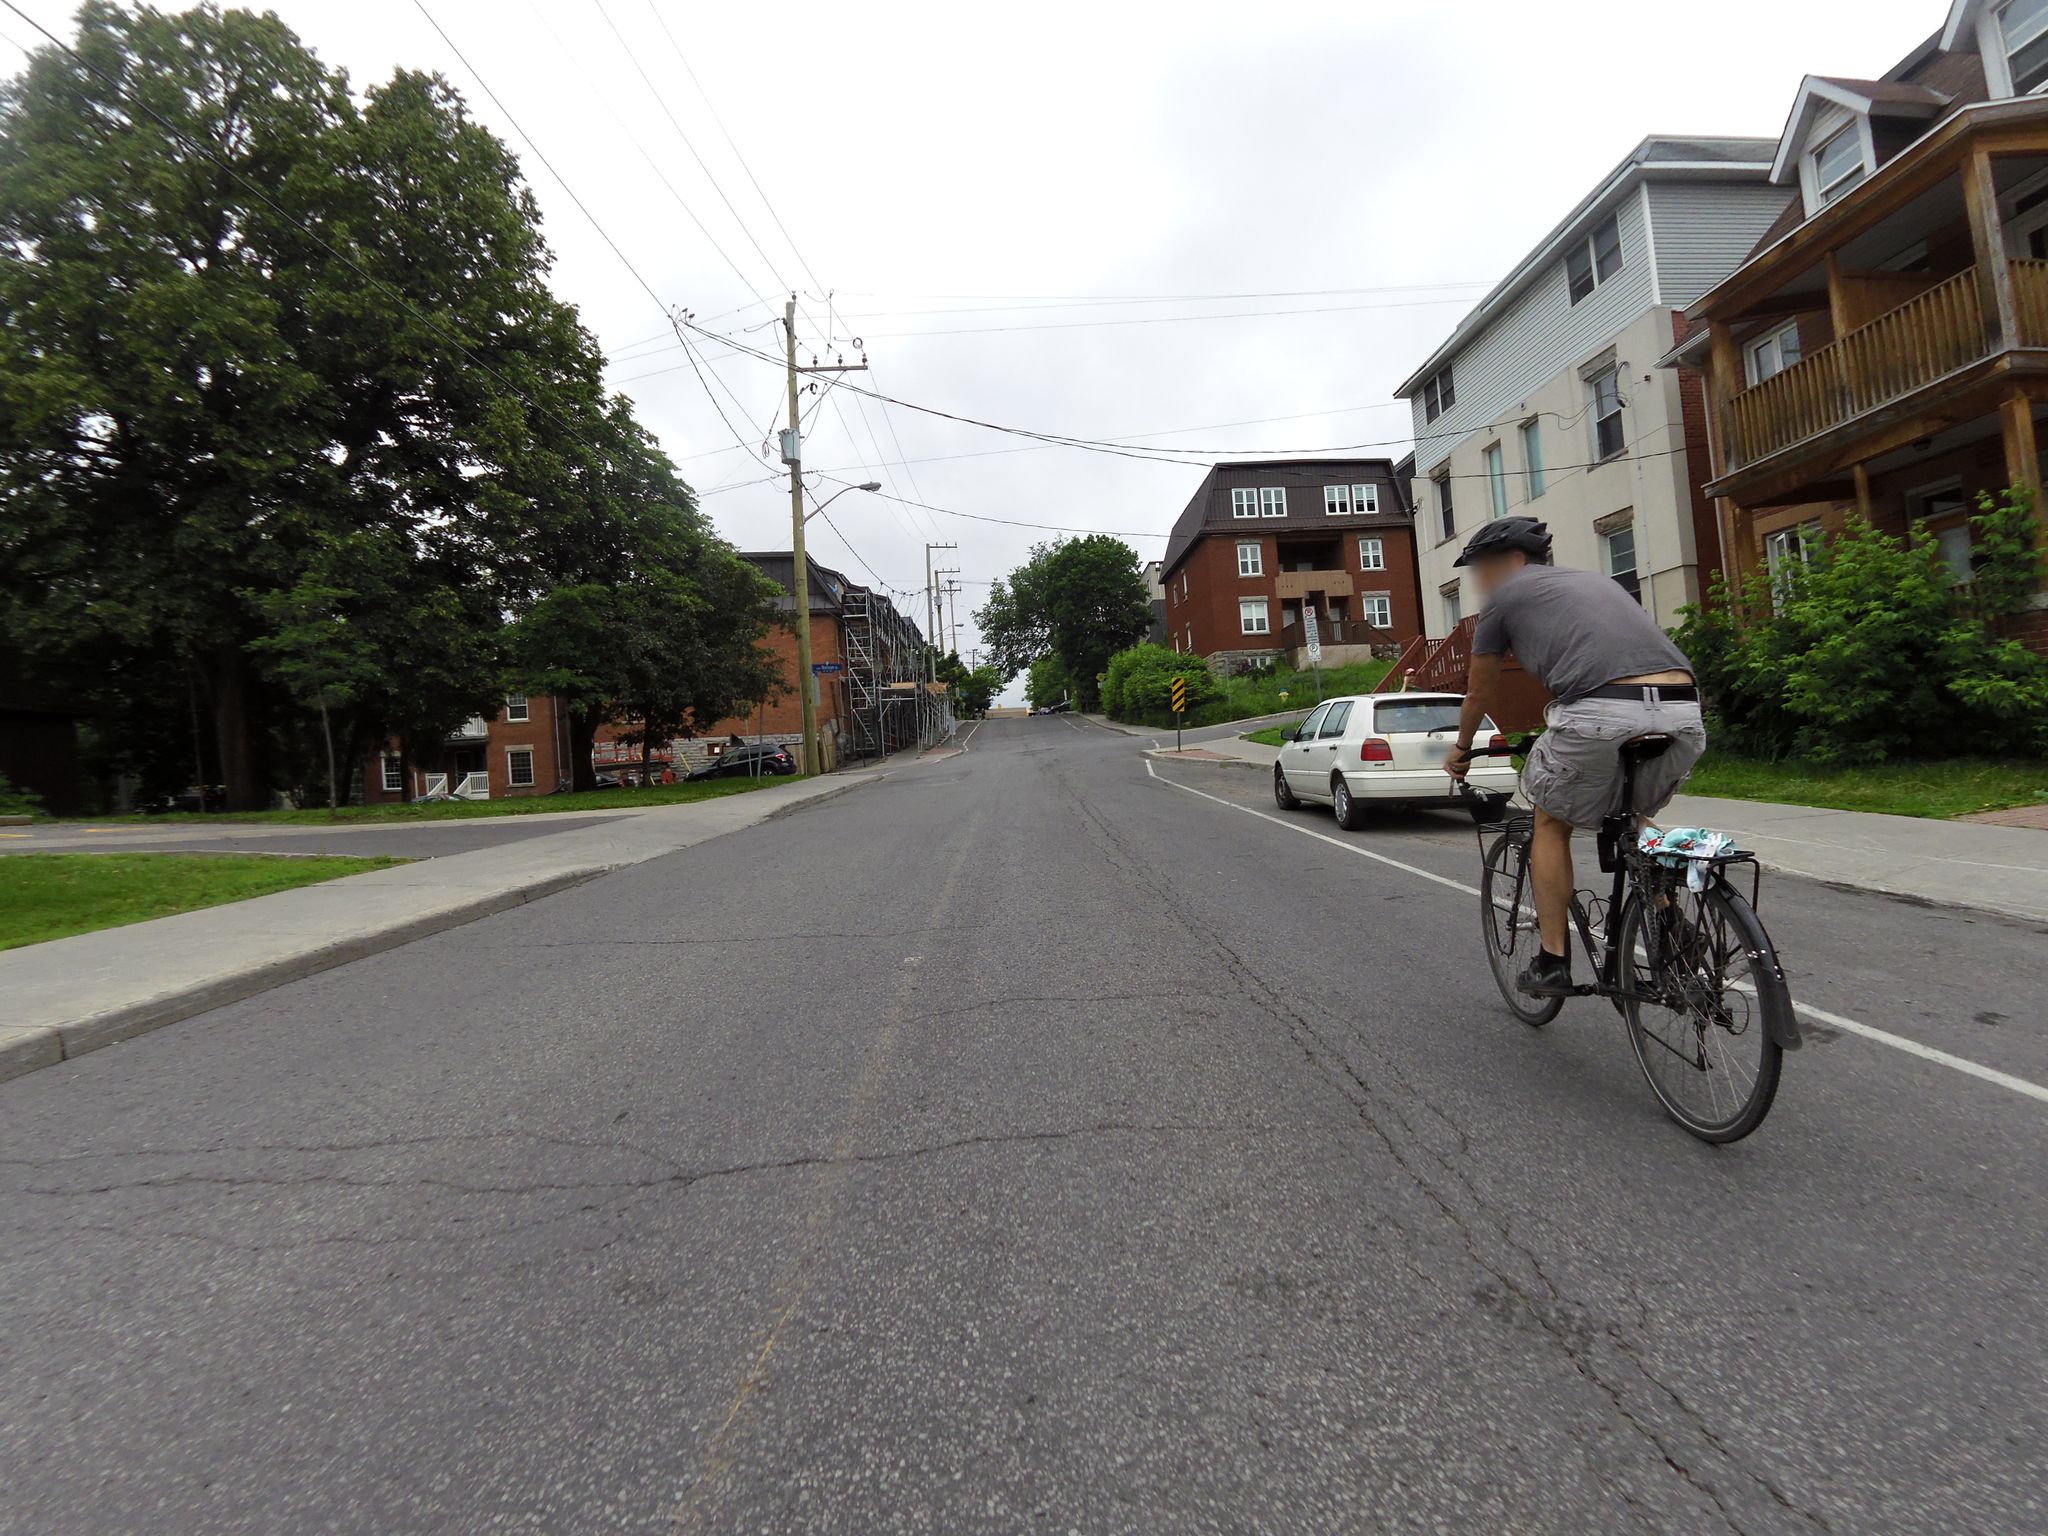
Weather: cloudy
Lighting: day
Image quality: good
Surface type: cycling surface
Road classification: tertiary
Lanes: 2
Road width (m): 1.5
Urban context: urban centre
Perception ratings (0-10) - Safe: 3.43, Lively: 8.69, Beautiful: 4.79, Boring: 4.18, Depressing: 0.9, Wealthy: 5.86